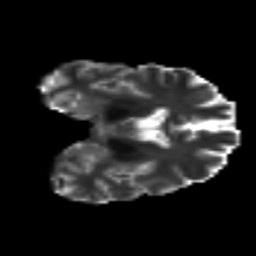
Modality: T2w
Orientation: coronal
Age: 41
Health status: ill
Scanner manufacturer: philips
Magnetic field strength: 3 T
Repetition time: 9 s
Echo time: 0.127 s